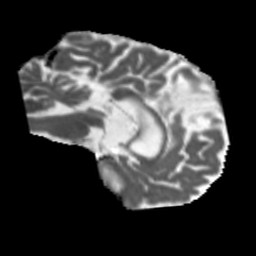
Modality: MD
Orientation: sagittal
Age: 58
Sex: male
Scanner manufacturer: siemens
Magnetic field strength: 3 T
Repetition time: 5.47 s
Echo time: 0.0854 s